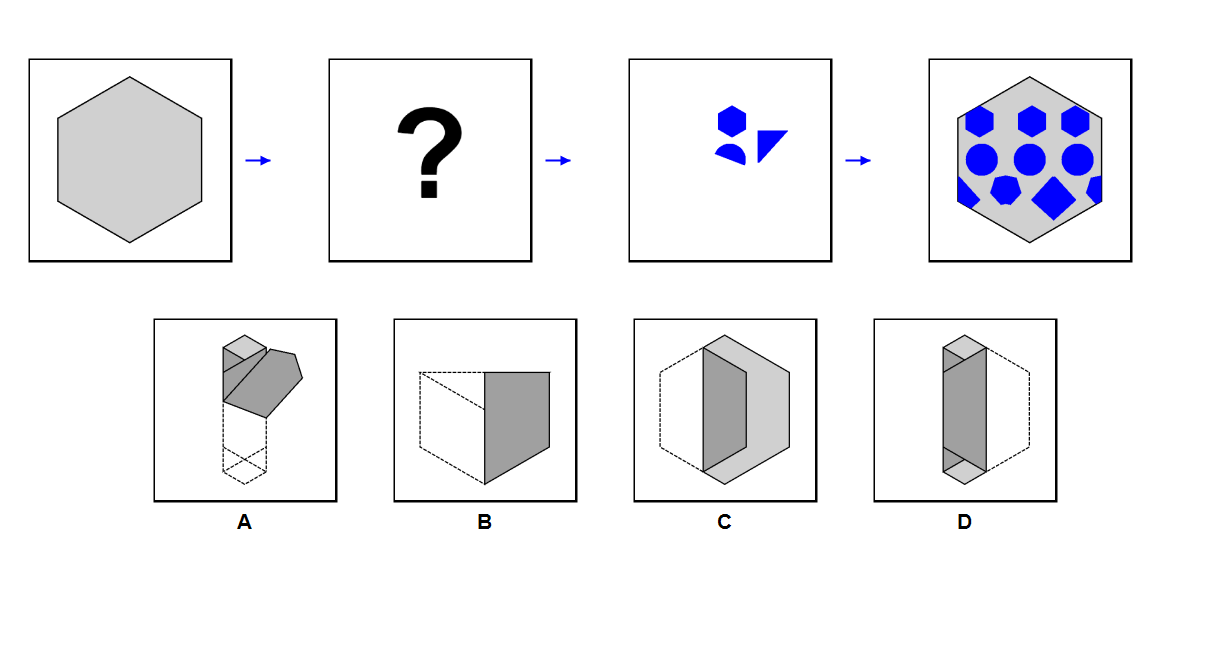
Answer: B